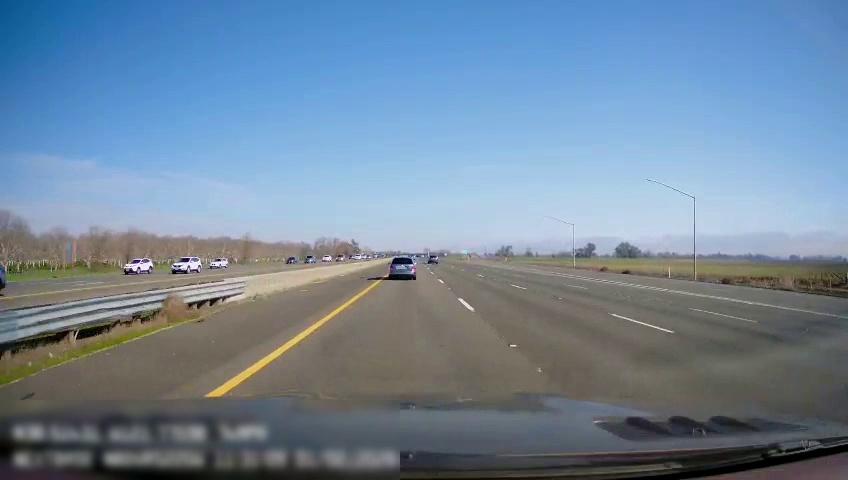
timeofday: Day
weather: Sunny
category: Drivable Space
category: Drivable Space
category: Vehicles | SUV
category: Vehicles | SUV
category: Vehicles | SUV
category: Vehicles | Car
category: Vehicles | SUV
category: Vehicles | SUV
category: Vehicles | SUV
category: Vehicles | SUV
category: Vehicles | SUV
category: Vehicles | SUV
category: Lanes | Current Lane
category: Lanes | Current Lane
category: Lanes | Alternate Lane
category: Lanes | Alternate Lane
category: Lanes | Alternate Lane
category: Lanes | Opposite Lane
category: Lanes | Opposite Lane